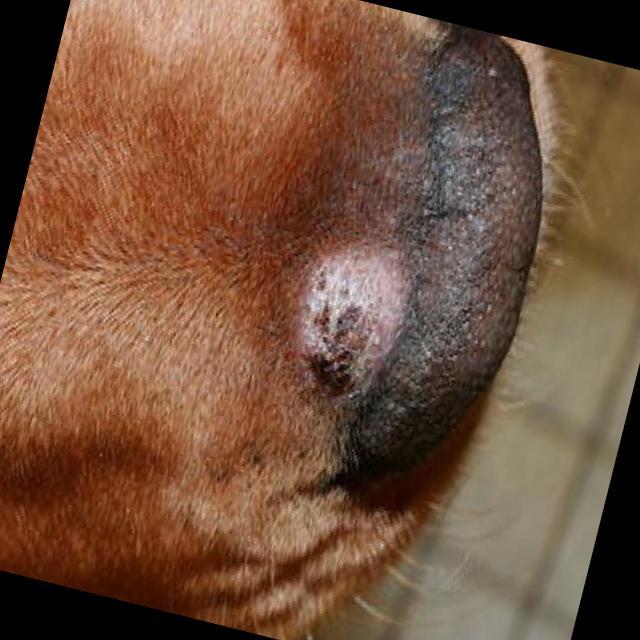
Canine ringworm (Dermatophytosis) — fungal infection caused by Microsporum or Trichophyton. Presents with circular alopecia, scaling, crusting, and broken hairs.